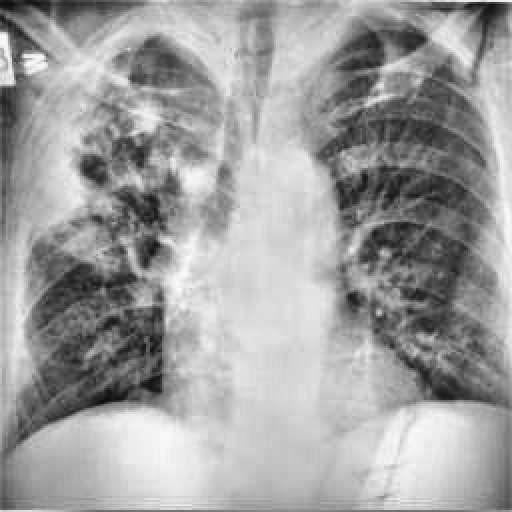
Finding: TUBERCULOSIS